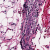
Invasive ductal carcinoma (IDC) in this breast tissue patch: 0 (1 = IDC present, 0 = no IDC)